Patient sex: F
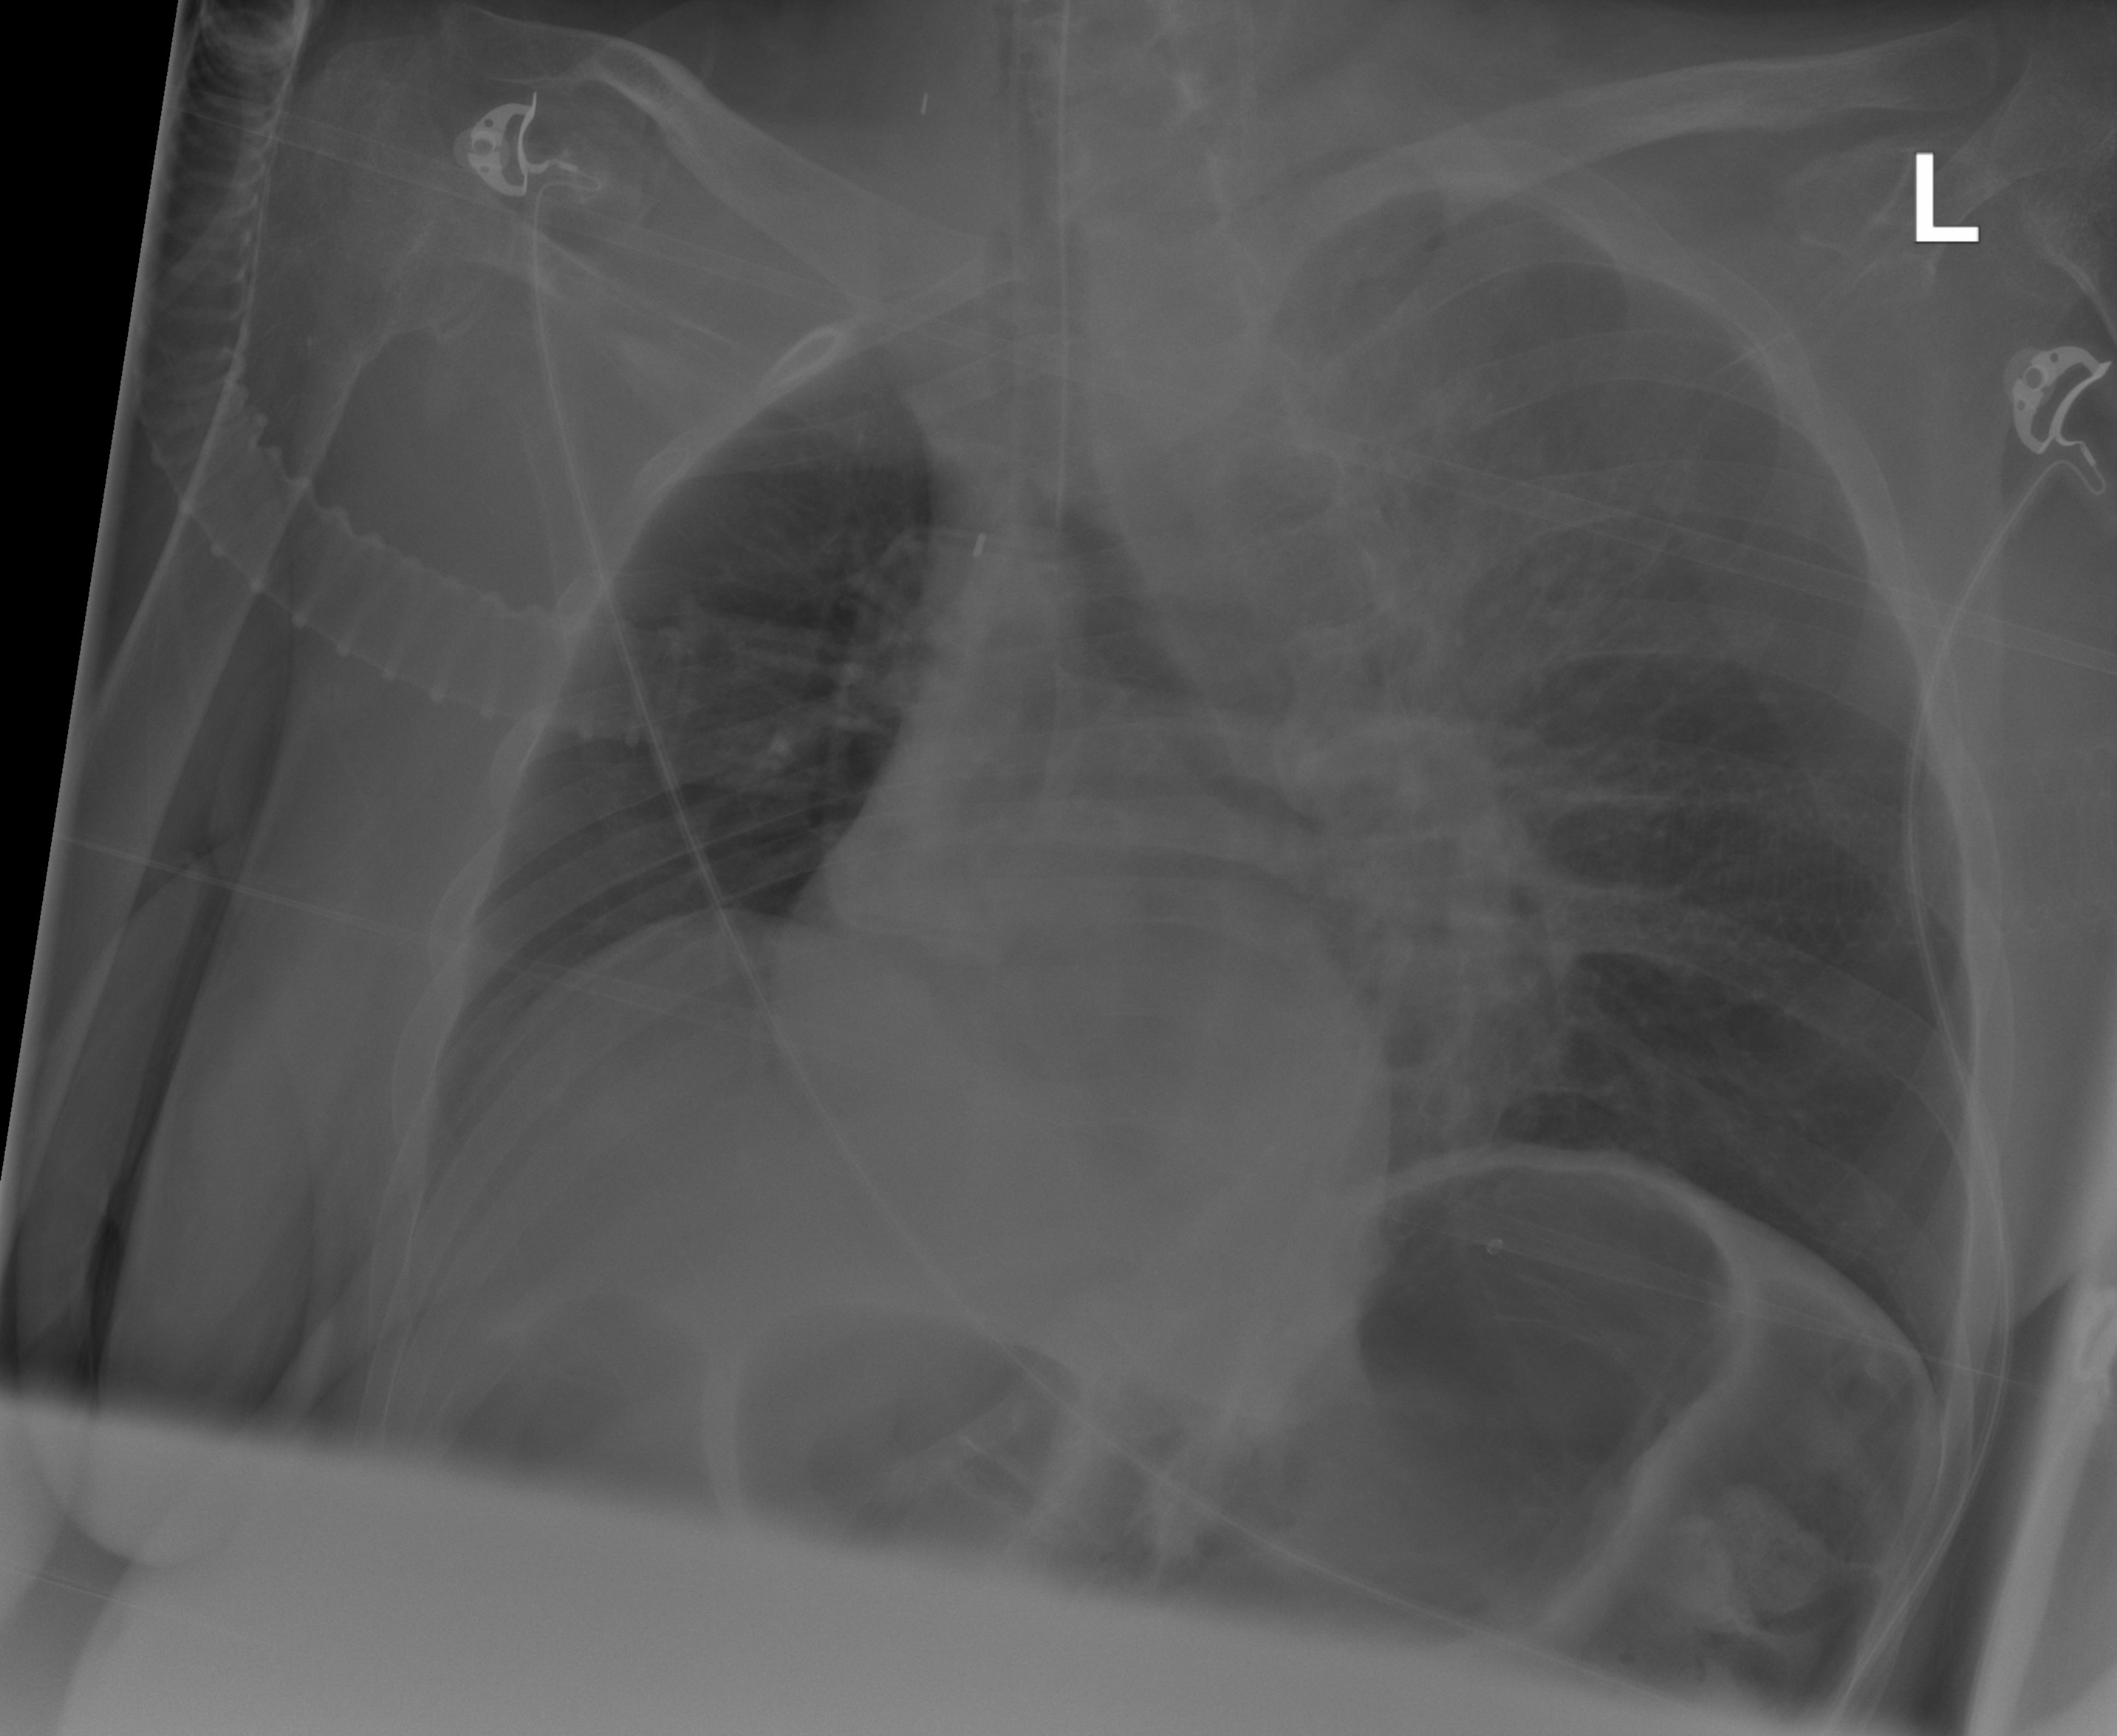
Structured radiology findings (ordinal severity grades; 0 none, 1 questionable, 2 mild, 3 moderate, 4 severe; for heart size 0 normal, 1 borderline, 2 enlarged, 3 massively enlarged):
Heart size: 0
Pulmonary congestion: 0
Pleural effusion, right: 0
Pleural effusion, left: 0
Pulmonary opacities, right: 0
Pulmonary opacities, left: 0
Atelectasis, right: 0
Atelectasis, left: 1